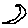
Label: moon